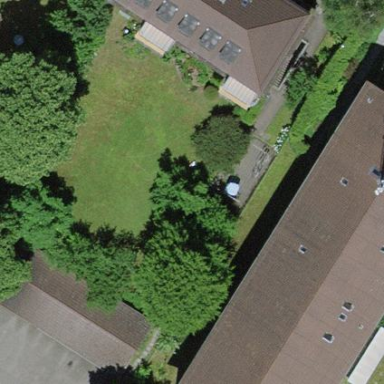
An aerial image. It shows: Group of garages.